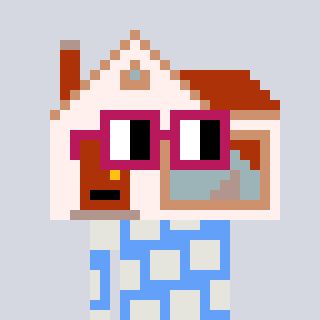
a pixel art character with square dark red glasses, a house-shaped head and a blue-colored body on a cool background